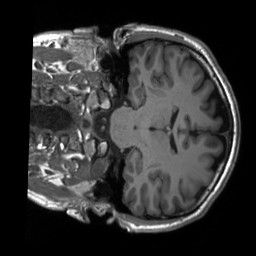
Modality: T1w
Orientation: coronal
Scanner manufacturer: siemens
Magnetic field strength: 3 T
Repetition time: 2.3 s
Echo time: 0.00207 s